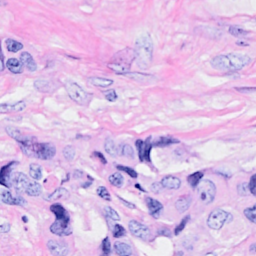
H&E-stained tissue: Breast